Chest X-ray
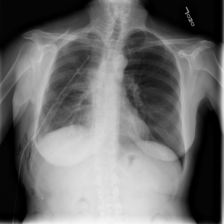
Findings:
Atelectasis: negative
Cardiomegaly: negative
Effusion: negative
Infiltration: negative
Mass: negative
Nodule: negative
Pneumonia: negative
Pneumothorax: negative
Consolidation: negative
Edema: negative
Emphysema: positive
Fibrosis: negative
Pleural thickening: negative
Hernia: negative